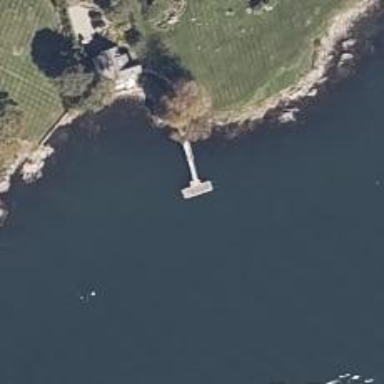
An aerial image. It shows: Man-made pier.